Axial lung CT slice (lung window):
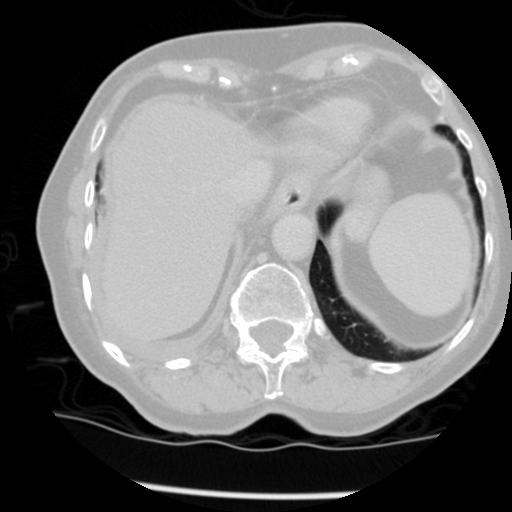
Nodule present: no